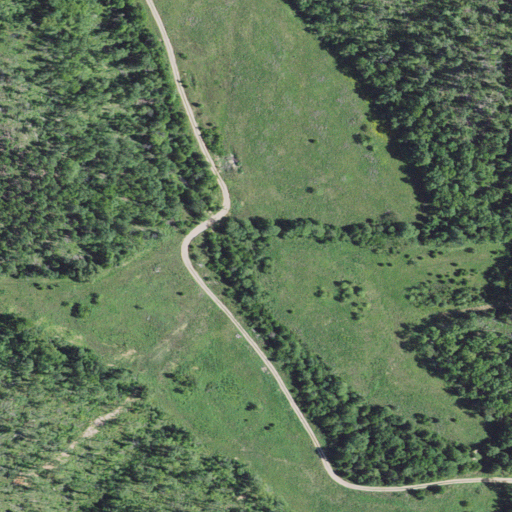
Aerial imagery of valley in Missouri named Turnback Hollow containing deciduous forest, pasture, grassland, open development, shrub, mixed forest, and low intensity development